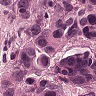
Metastatic tissue present: yes